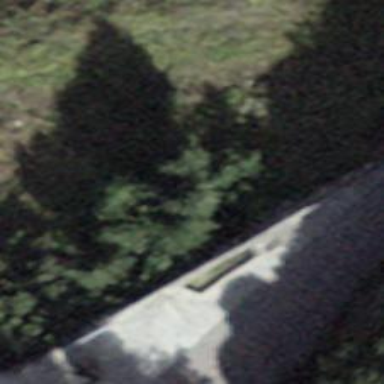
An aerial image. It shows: Bench for seating.